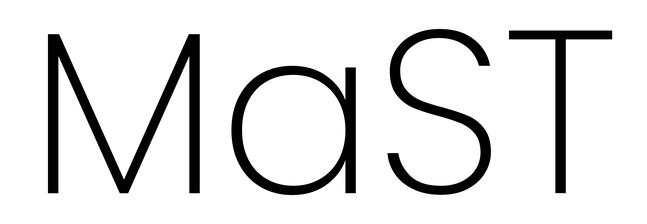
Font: Poppins-ExtraLight